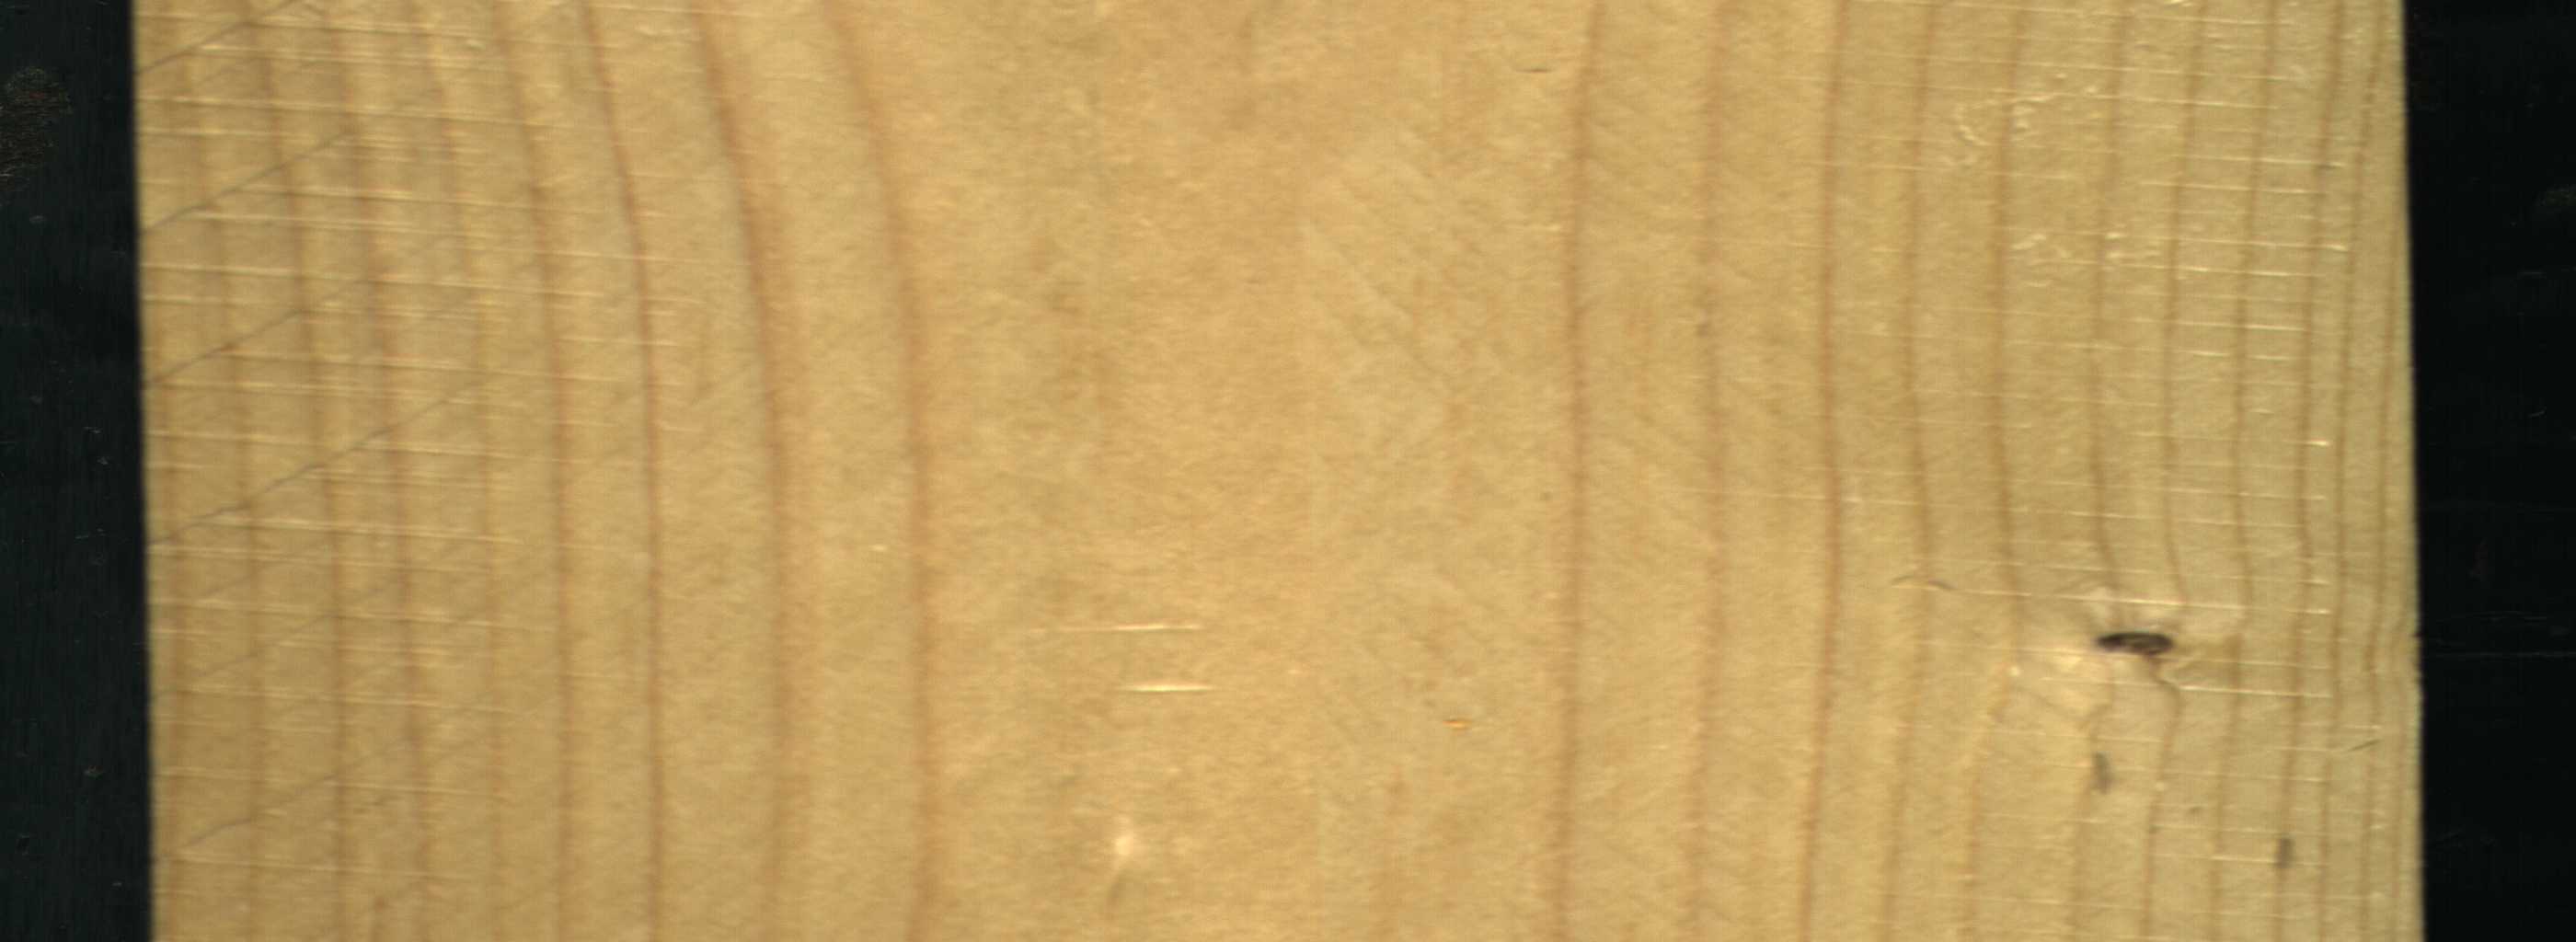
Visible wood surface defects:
Live_Knot